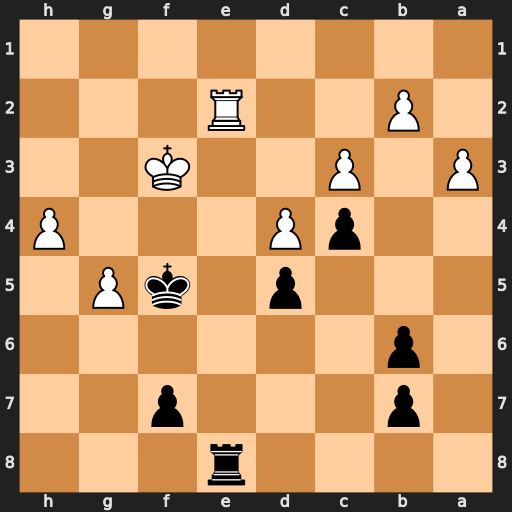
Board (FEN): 4r3/1p3p2/1p6/3p1kP1/2pP3P/P1P2K2/1P2R3/8
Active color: b
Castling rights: -
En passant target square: -
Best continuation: Rxe2 Kxe2 Kg4 g6 fxg6